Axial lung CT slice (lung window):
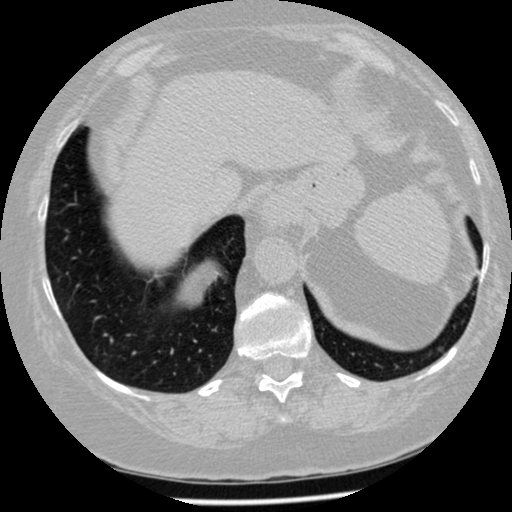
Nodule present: no